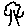
Label: tree